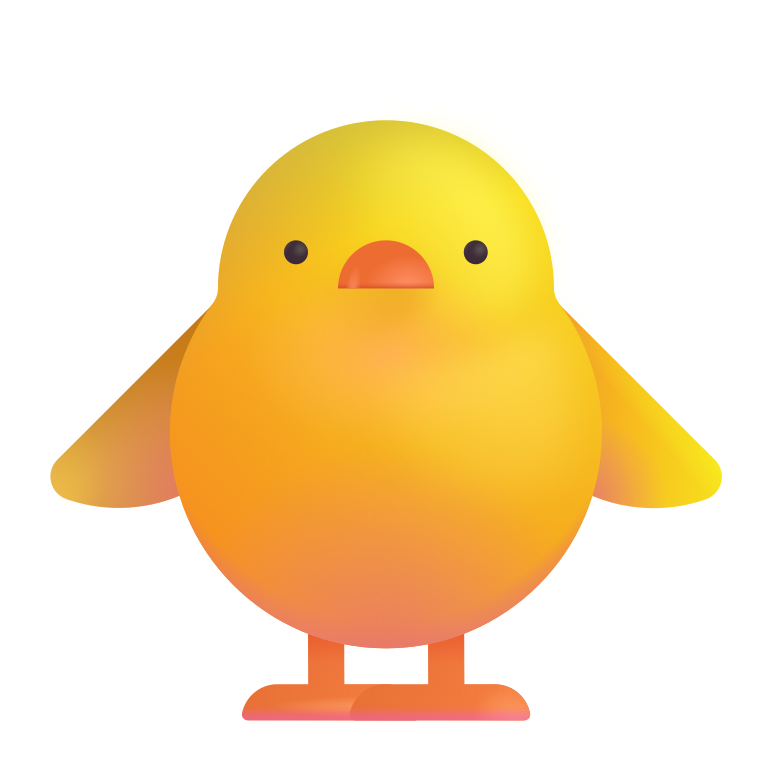
front facing baby chick color